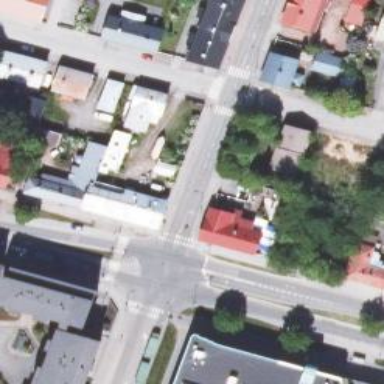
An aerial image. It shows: Crossing on the road.